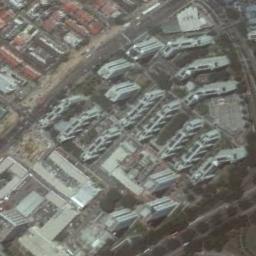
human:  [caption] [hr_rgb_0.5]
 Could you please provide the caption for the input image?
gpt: The commercial area is consist of many tall buildings .

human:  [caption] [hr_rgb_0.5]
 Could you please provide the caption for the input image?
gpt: A commercial area has lots of buildings and some roads go through the commercial area .

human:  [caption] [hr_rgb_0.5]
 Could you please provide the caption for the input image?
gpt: The building in the lower right corner is the highest .

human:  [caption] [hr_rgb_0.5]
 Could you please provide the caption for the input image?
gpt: In a business district there are many tall buildings of different shapes and several roads with many cars and many trees .

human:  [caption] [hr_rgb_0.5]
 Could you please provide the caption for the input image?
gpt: There are many light-blue buildings arranged neatly on a commercial area .